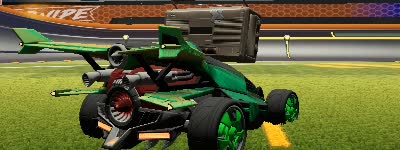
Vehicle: aftershock